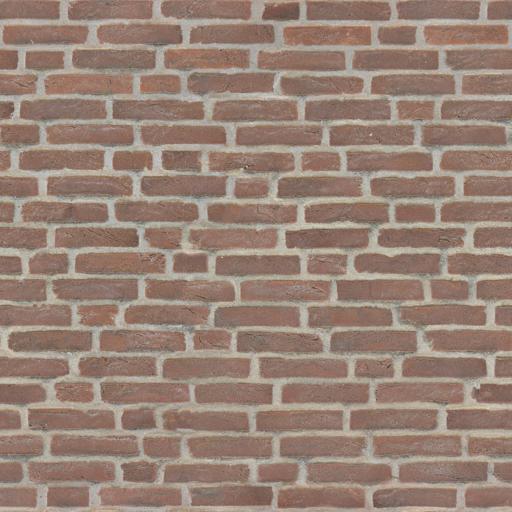
Tags: bricks